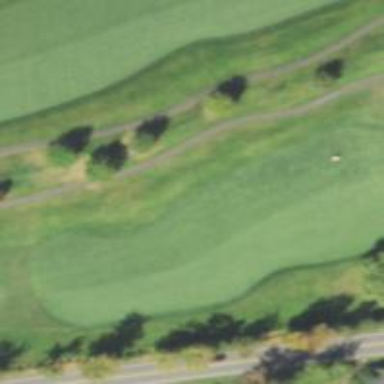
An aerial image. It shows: View of golf hole.